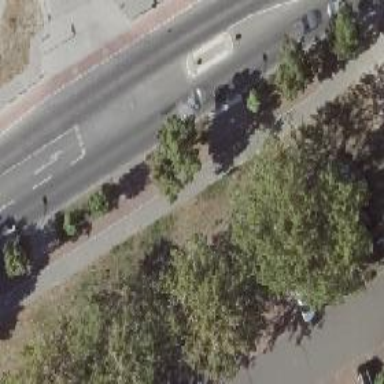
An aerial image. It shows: Cycleway.